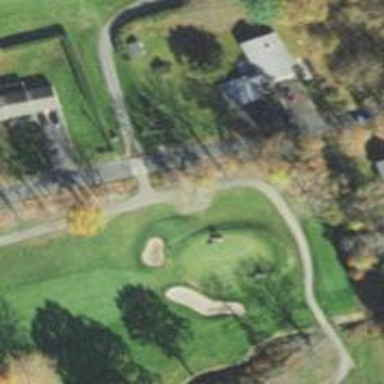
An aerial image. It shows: Service road used as golf cart path.